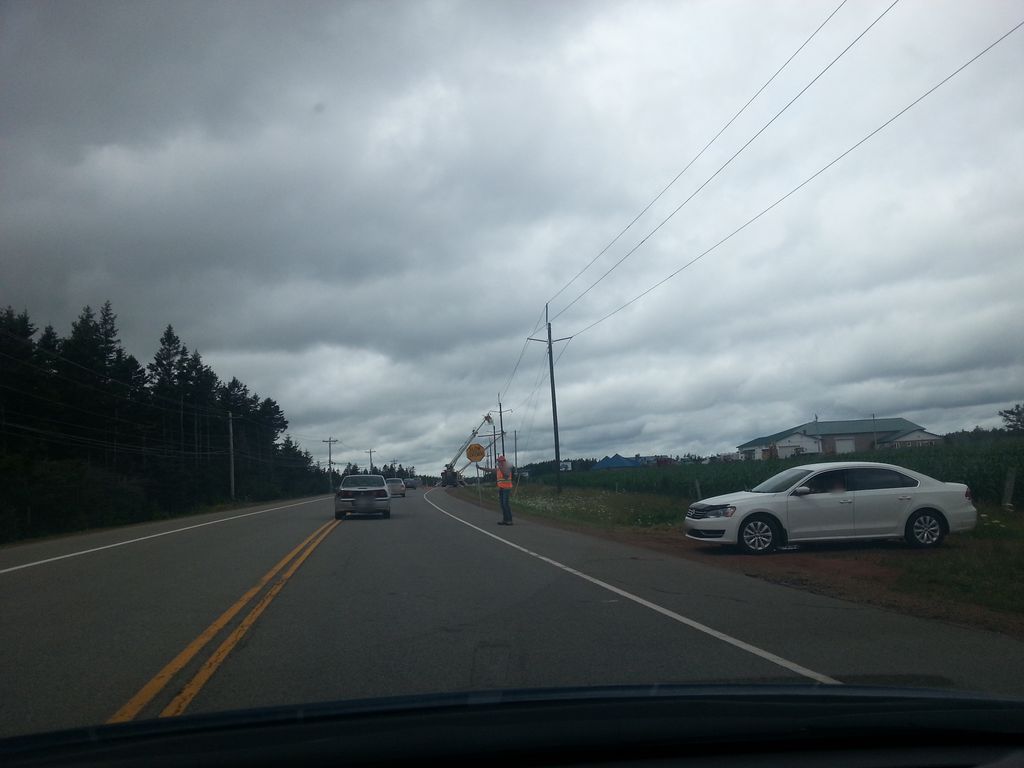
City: charlottetown